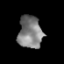
Tissue: prostate
Cell type: T cells
Senescence score: 0.6952
Nuclear area (px): 766
Mean DAPI intensity: 126.881